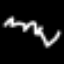
Label: squiggle